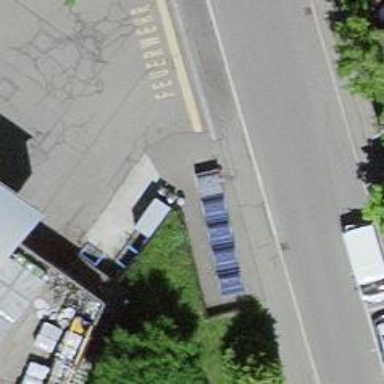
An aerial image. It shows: Recycling container in the area designated for recycling.